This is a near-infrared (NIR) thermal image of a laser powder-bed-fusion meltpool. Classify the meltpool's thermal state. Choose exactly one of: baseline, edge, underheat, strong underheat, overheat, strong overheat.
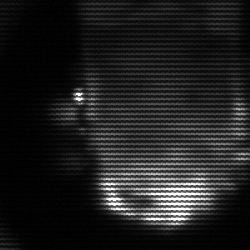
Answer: baseline